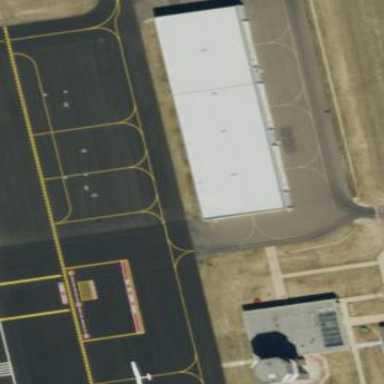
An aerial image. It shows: Hangar building located at airport.